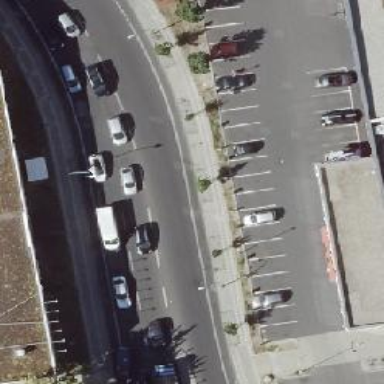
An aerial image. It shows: Secondary road with asphalt surface. There is separate sidewalk and exclusive cycle lanes on both sides.